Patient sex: F
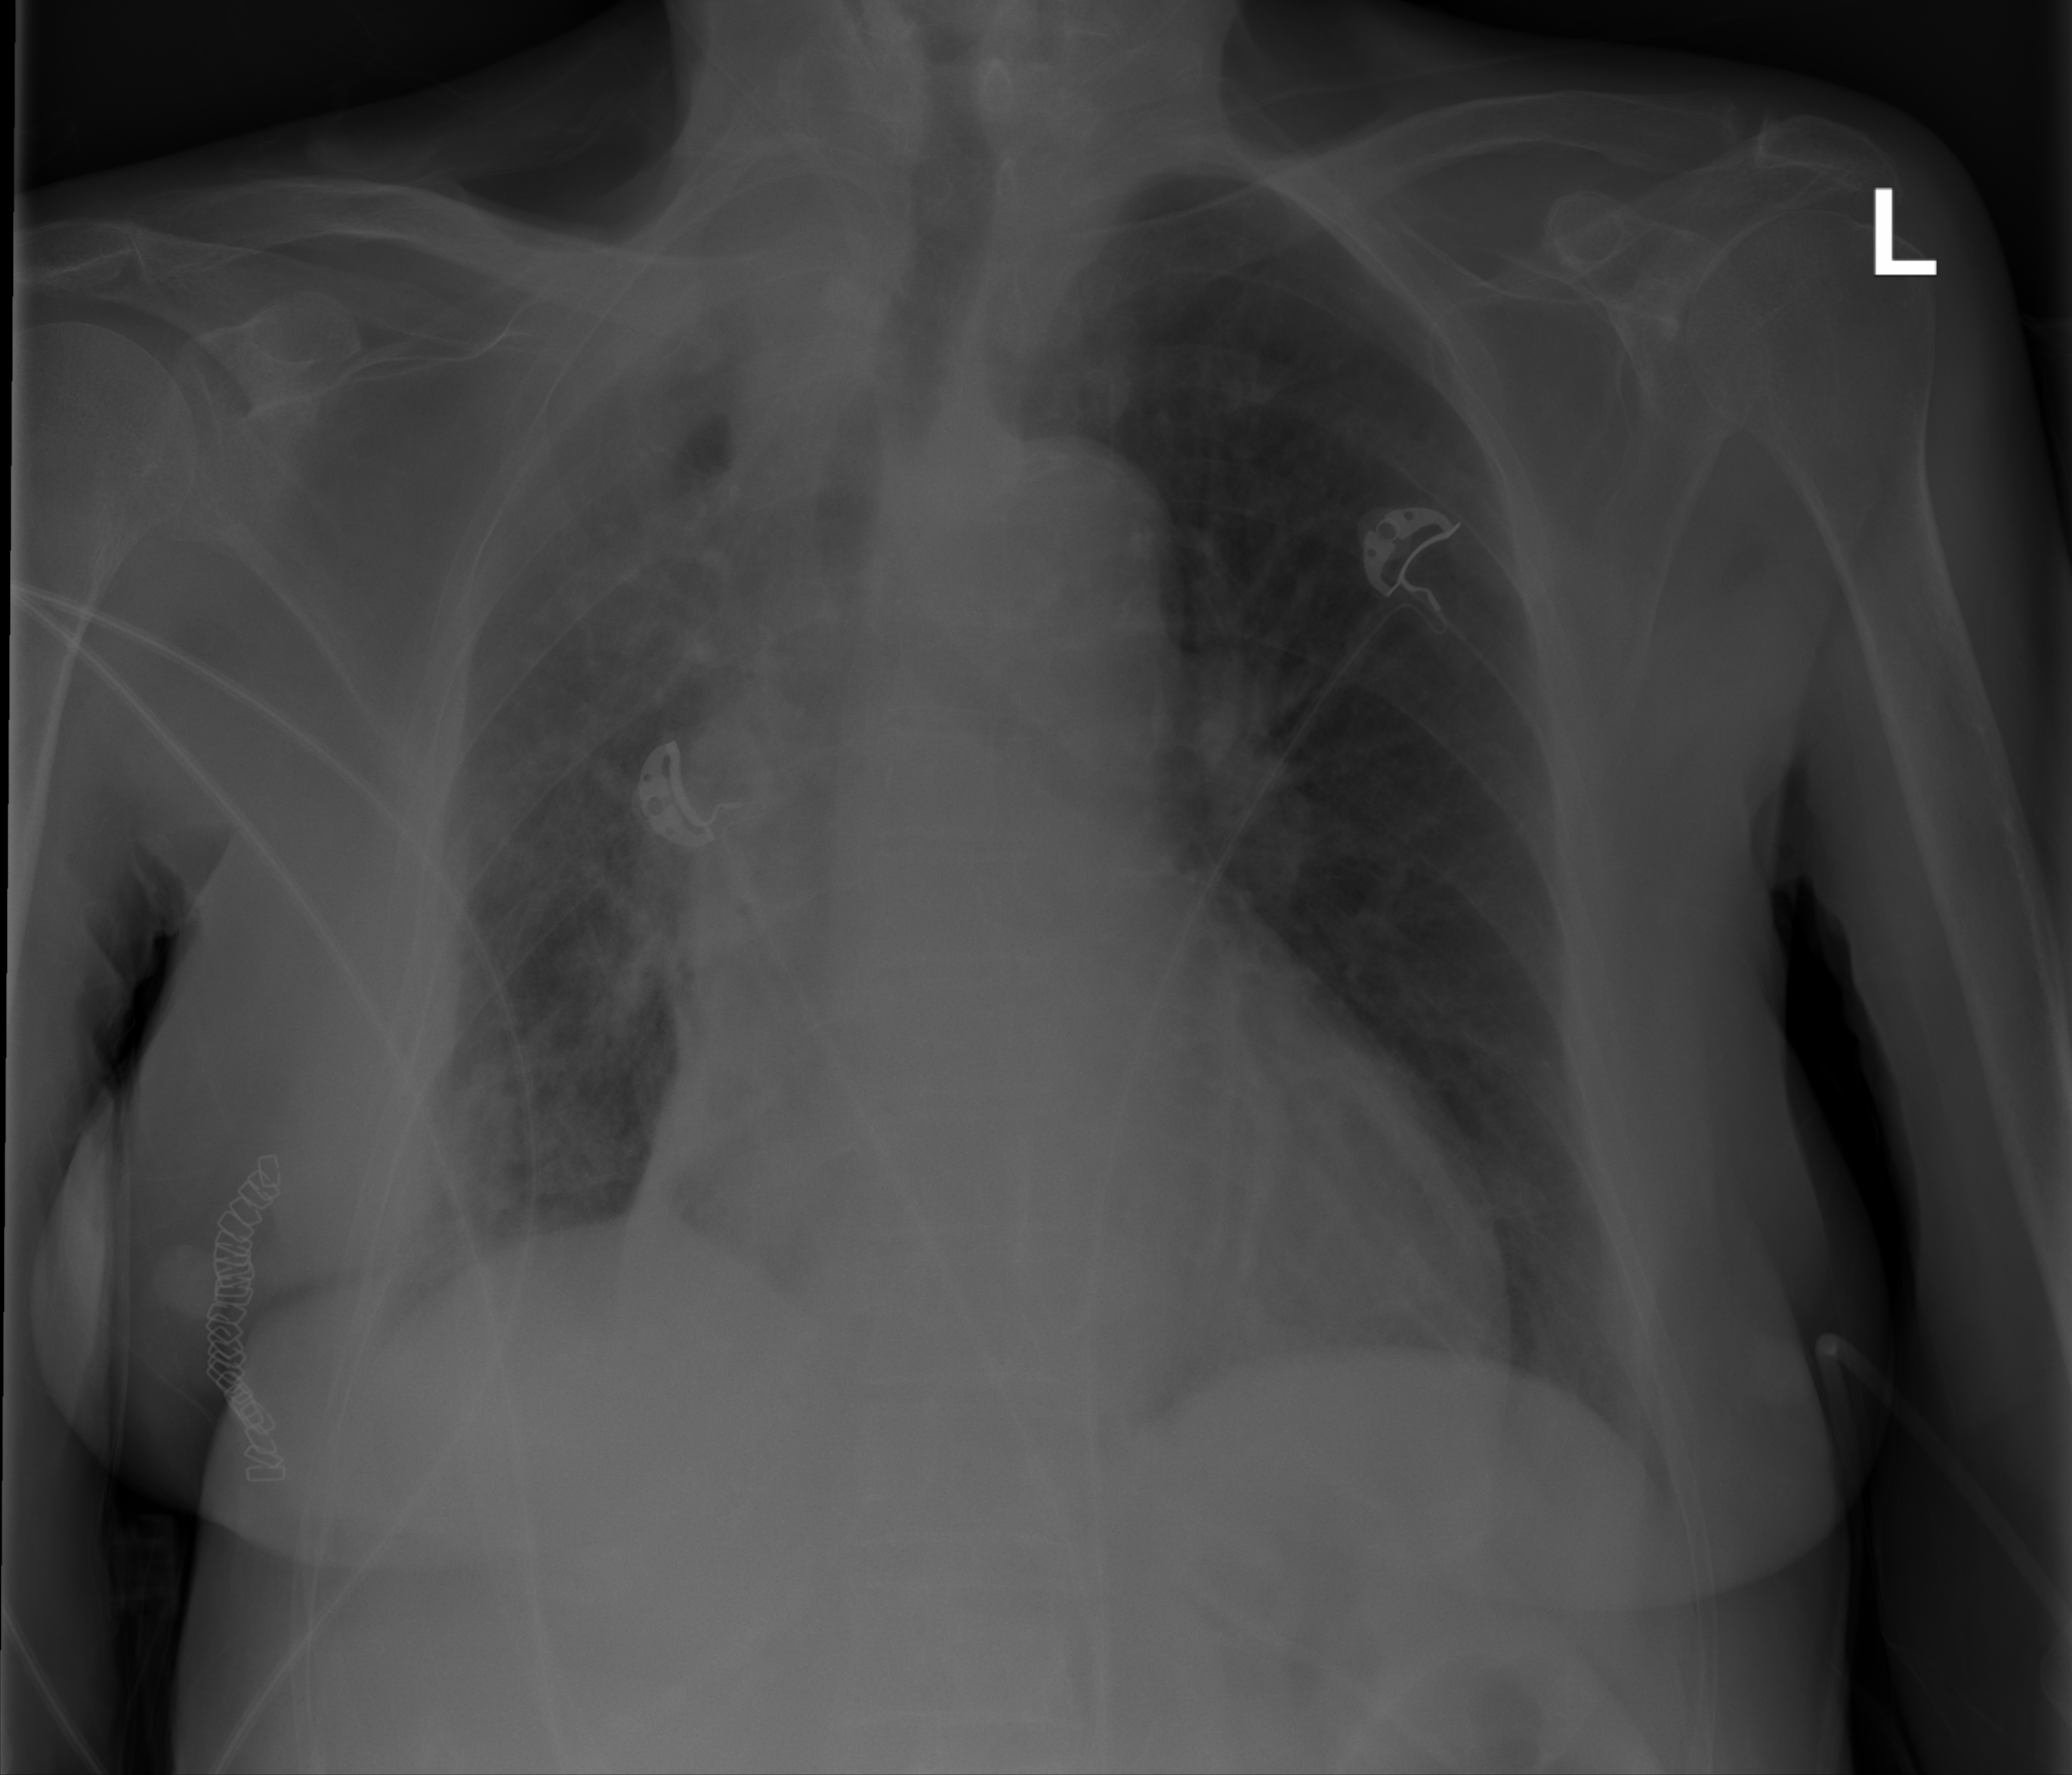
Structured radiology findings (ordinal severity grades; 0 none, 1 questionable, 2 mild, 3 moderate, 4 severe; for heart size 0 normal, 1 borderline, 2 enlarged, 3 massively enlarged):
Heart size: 2
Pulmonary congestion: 0
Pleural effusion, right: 2
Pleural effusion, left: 0
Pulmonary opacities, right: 1
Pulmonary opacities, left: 0
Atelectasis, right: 0
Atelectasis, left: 0